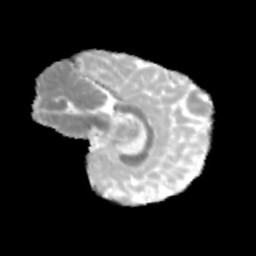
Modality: MD
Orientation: sagittal
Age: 9
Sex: female
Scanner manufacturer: siemens
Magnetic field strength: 3 T
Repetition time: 3.8 s
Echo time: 0.07 s